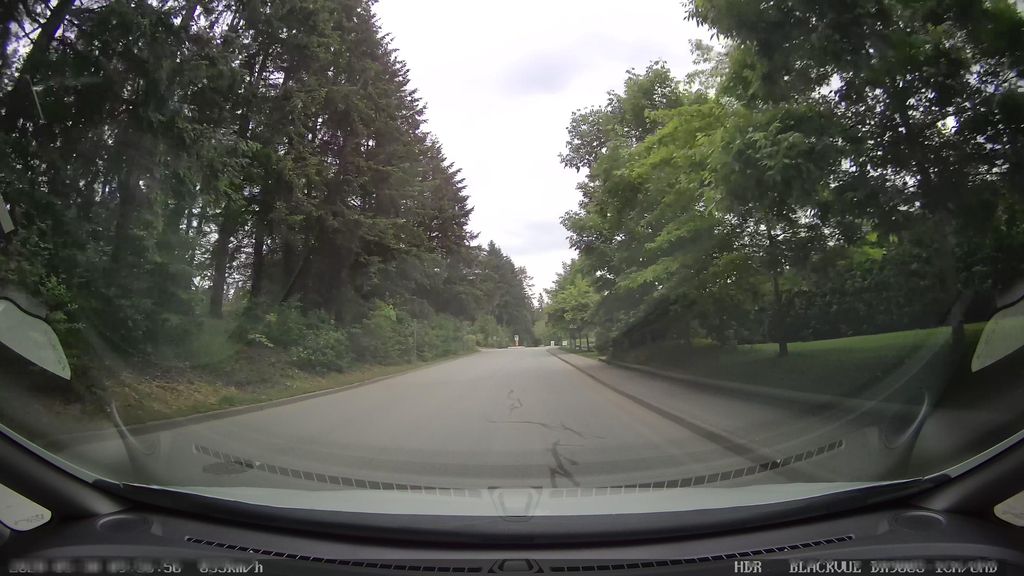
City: vancouver